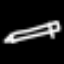
Label: pencil